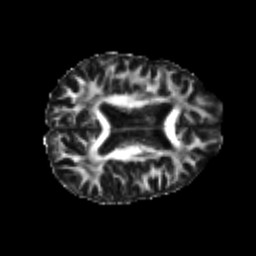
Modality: FA
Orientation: axial
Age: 24
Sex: male
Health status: healthy
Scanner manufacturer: philips
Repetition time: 7.386 s
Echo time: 0.08599 s